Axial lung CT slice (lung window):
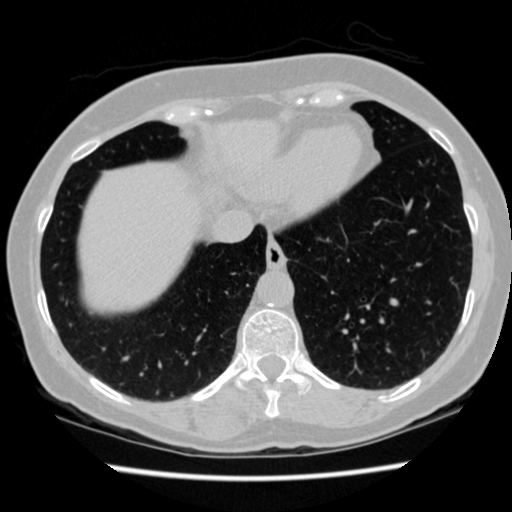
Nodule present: no